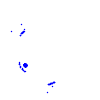
Particle: electron